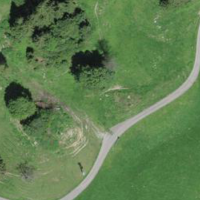
EUNIS habitat code: 25
Species observed at this site:
Clinopodium vulgare